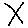
Label: line